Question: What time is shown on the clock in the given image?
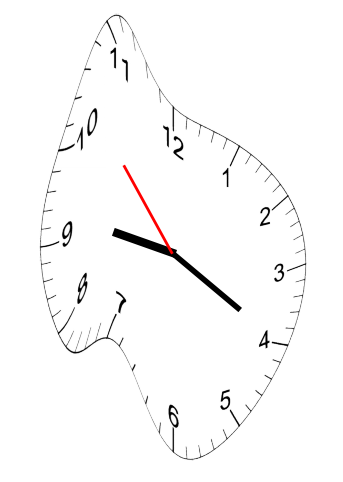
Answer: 09:19:53